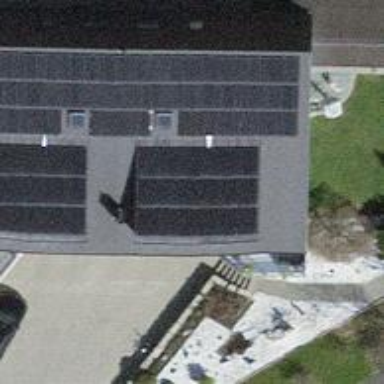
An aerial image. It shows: Solar power generator.